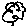
Label: tree